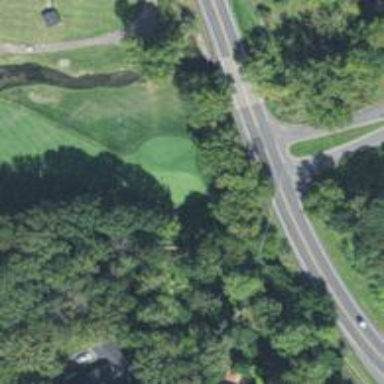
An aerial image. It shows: Golf hole.